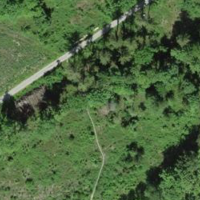
EUNIS habitat code: 43
Species observed at this site:
Vanessa atalanta